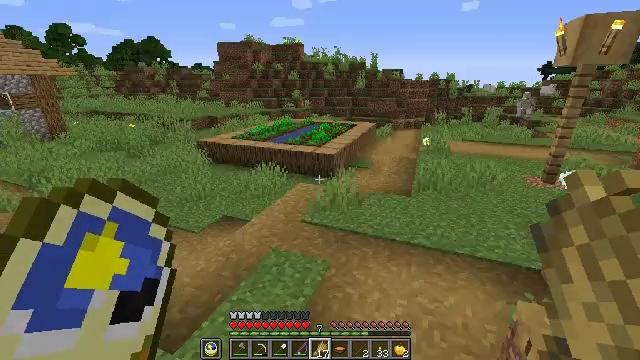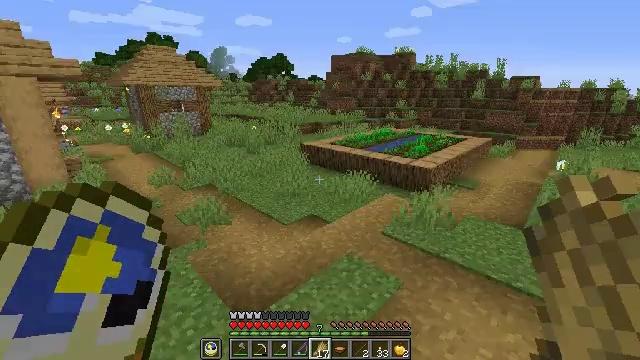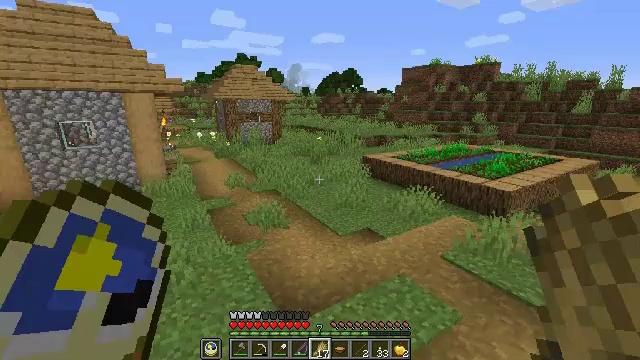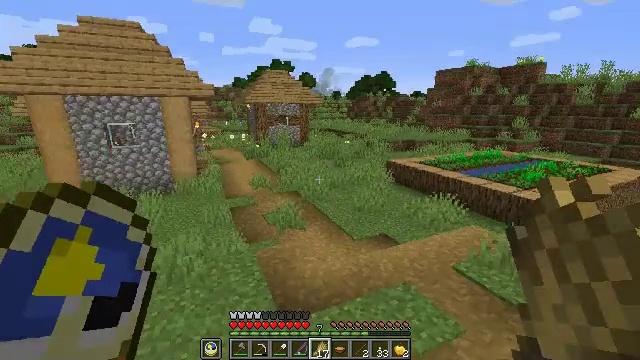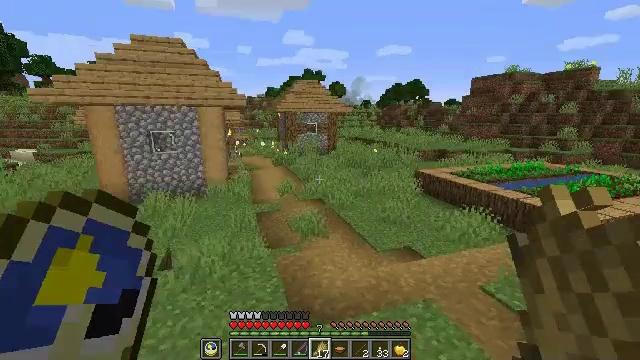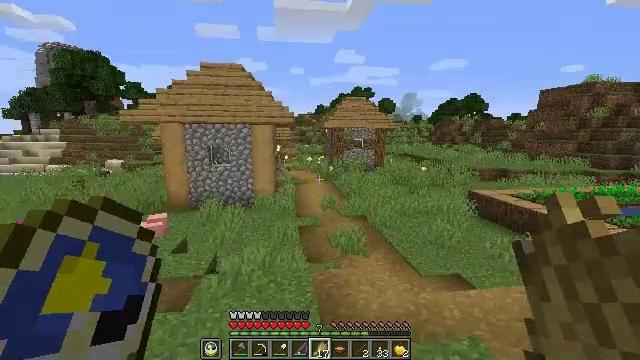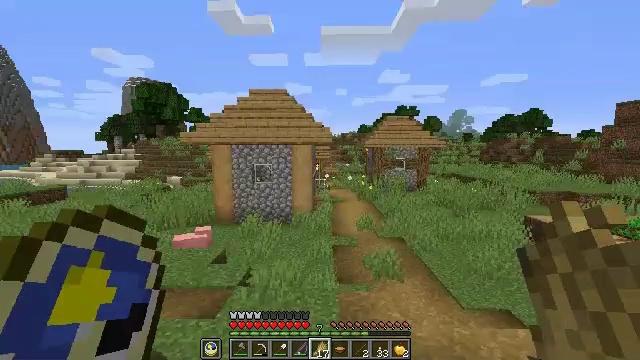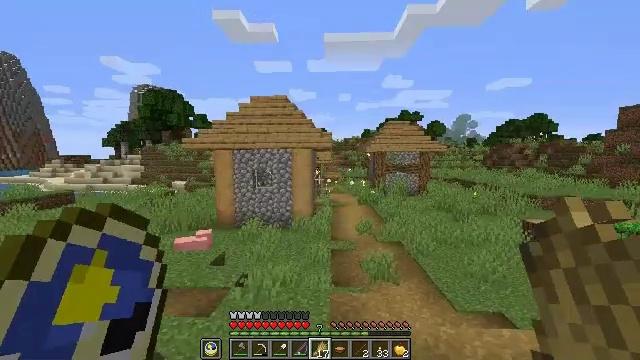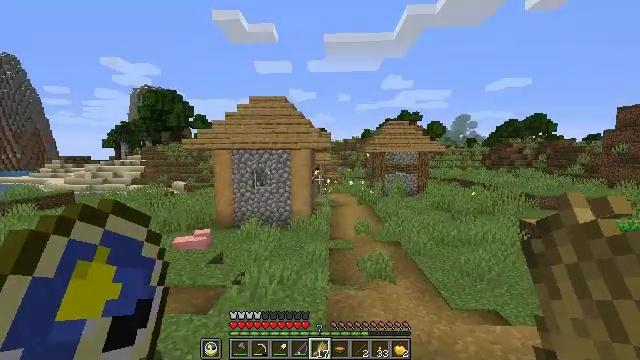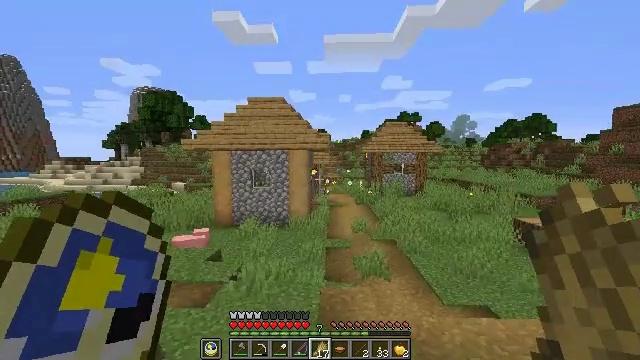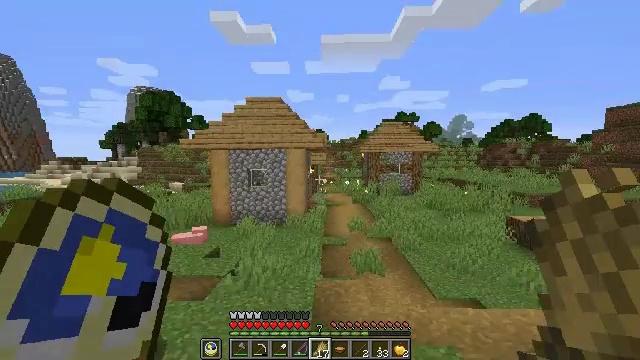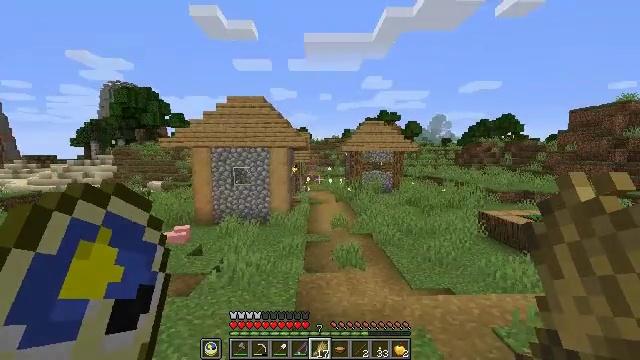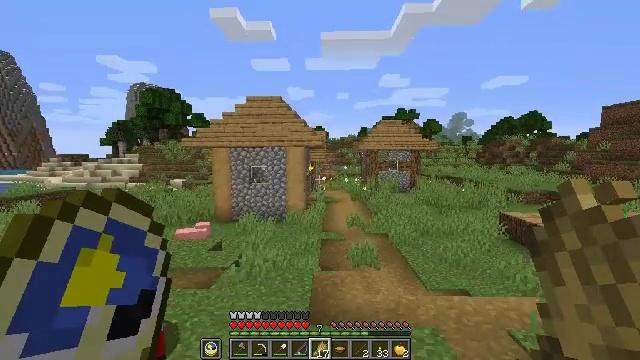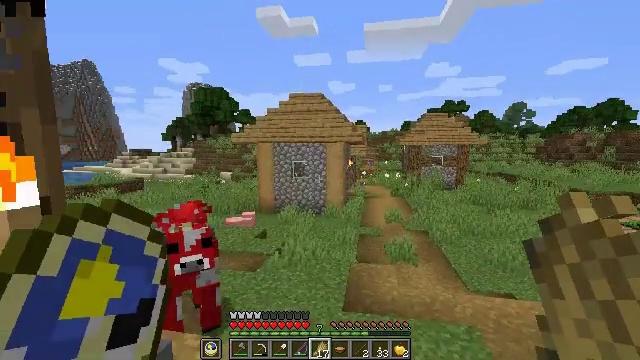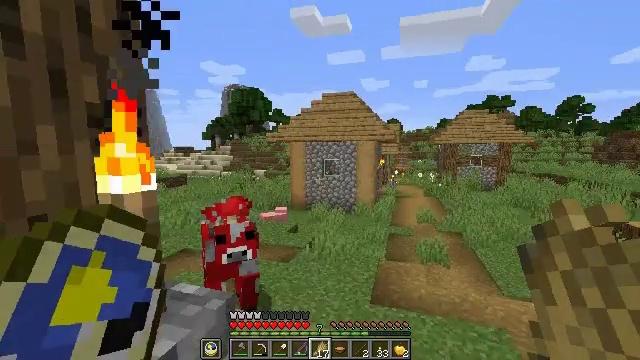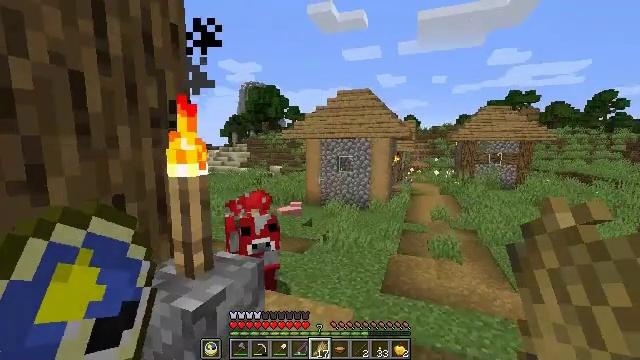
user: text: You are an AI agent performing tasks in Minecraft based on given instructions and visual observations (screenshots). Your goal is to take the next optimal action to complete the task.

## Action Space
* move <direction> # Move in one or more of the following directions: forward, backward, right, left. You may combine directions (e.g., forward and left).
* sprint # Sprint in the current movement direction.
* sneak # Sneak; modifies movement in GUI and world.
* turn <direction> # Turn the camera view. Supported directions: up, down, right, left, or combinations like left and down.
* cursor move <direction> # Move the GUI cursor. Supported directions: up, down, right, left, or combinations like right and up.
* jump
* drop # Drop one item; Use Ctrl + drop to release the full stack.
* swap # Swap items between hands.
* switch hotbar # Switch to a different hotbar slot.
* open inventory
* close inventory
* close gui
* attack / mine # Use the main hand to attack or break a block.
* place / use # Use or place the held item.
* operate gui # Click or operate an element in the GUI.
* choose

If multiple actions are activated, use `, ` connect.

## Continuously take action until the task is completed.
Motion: motion action
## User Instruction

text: Mine the oak door to pick it up.
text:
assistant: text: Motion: move right, turn left and up
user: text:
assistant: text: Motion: move right, turn left and up
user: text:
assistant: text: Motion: move right, turn left
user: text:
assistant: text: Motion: move right, turn left and up
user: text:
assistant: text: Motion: move right, turn left and up
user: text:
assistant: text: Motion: move back and move right, turn left and up
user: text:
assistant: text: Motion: move back and move right, turn up
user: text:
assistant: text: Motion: move back and move right
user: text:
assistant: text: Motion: move back
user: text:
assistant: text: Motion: move back
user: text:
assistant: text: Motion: move back, turn right
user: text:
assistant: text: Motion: move back, turn left
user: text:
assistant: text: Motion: move back, turn left and down
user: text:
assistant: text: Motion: move back, turn left
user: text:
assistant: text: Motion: move back, turn left
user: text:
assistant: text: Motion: turn left
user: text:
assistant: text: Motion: turn left
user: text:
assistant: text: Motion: turn left
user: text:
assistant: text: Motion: turn left
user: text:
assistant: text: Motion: turn left
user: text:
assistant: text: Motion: no_op
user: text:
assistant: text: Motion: no_op
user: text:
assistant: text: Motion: move back, turn left and down
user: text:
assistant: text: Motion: move back, turn left and down
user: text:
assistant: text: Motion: move back, turn left
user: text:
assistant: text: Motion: move back, turn left and up
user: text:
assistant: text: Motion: move back
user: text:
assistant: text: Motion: move back
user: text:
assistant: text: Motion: move back and move left
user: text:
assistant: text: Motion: move back and move left, turn right and down